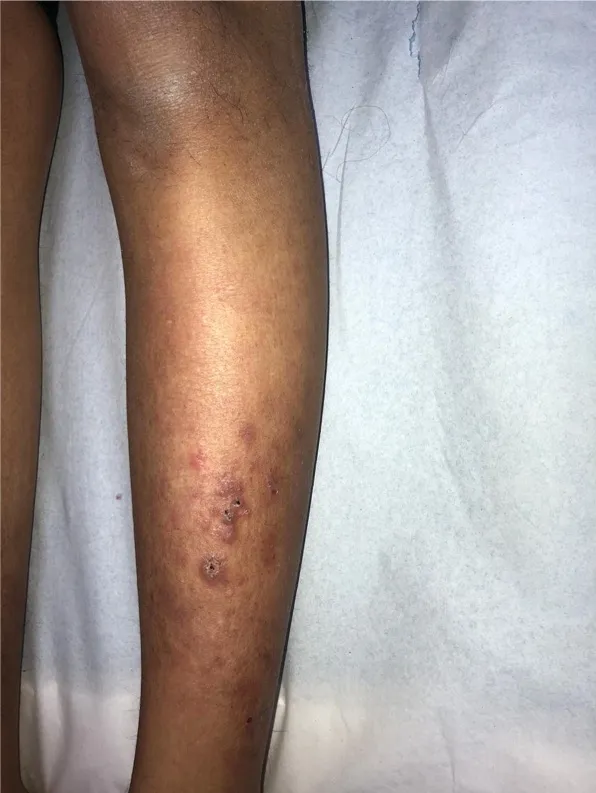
Hyperkeratotic papules on bilateral shins in 15-year-old girl.
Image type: medical_photograph (skin_photograph)